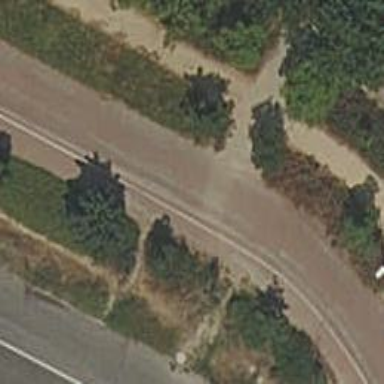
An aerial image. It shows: Dirt footway.